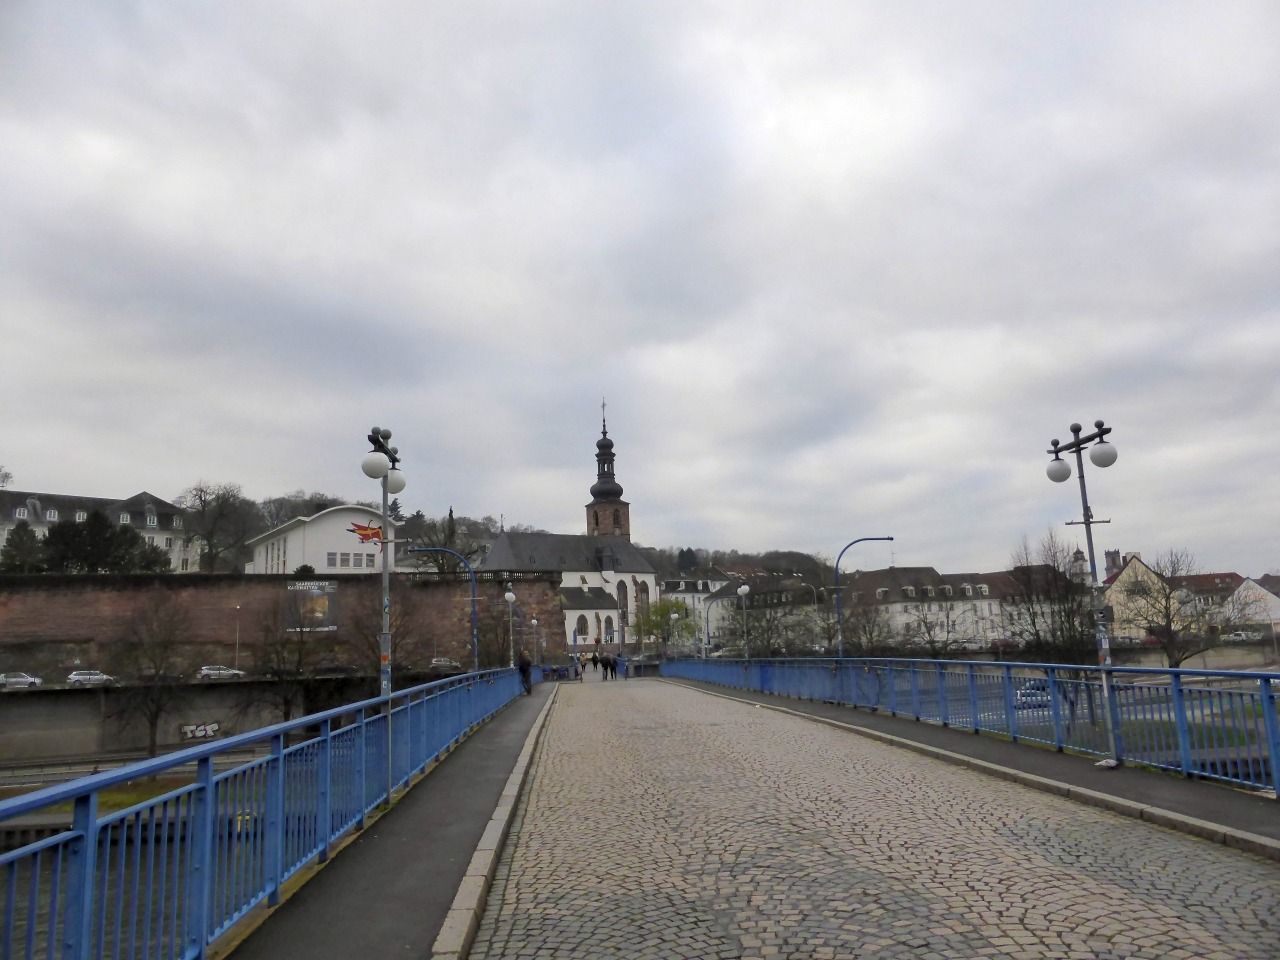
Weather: cloudy
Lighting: day
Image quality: good
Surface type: cycling surface
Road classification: service, path
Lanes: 1
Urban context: urban centre
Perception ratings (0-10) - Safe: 1.69, Lively: 1.86, Beautiful: 5.67, Boring: 4.39, Depressing: 4.19, Wealthy: 5.85